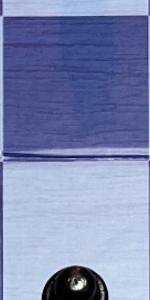
Label: Empty